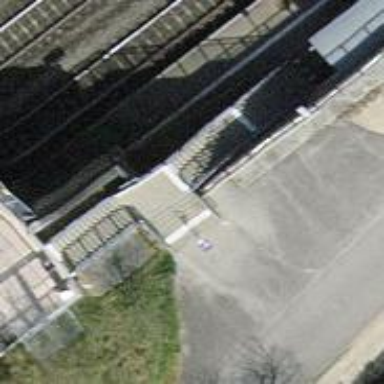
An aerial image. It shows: Set of steps on the road.